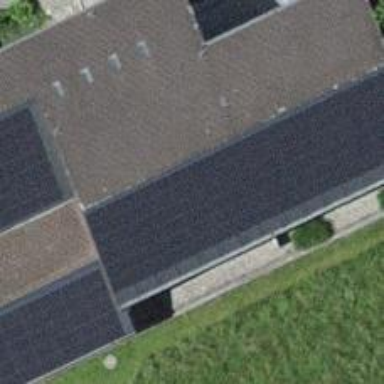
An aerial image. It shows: School building.